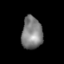
Tissue: lung
Cell type: Pericytes
Senescence score: 0.5804
Nuclear area (px): 662
Mean DAPI intensity: 126.893